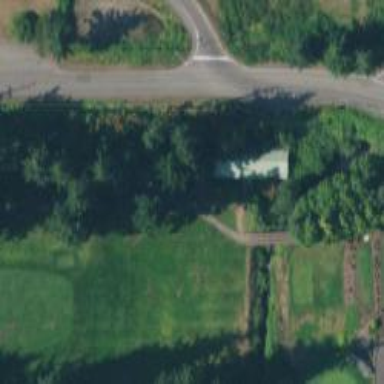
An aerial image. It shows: Path bridge over golf path.